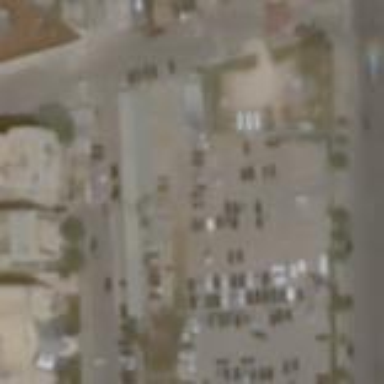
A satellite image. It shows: Parking area.